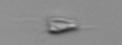
Label: Calciopappus